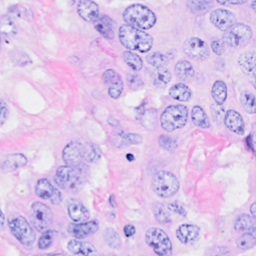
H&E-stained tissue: Breast